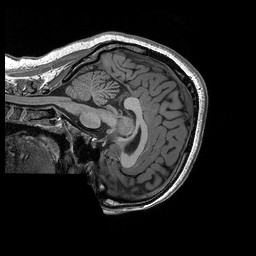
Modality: T1w
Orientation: sagittal
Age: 22
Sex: female
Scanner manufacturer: siemens
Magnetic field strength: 3 T
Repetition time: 2.3 s
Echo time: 0.00298 s